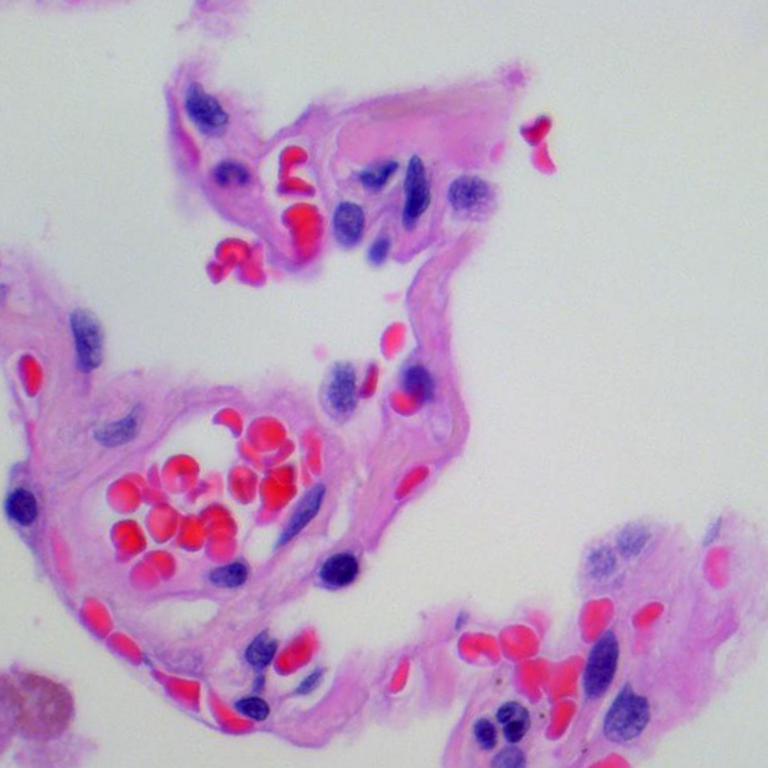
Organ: lung
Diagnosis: benign